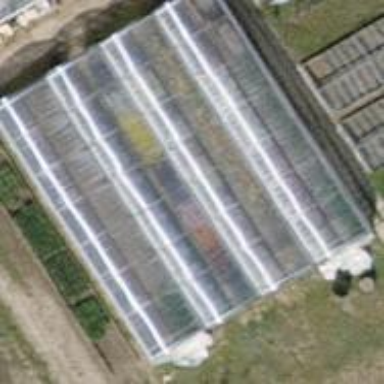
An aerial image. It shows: Greenhouse.